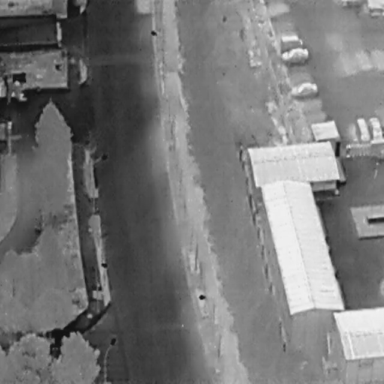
There are five Cars in the infrared image.